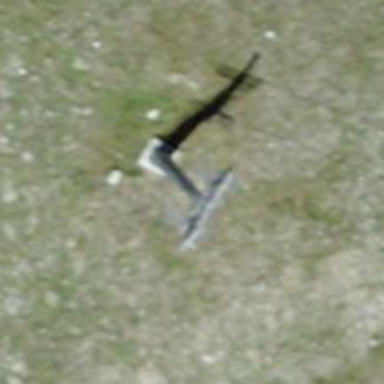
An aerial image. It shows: Pylon used for aerialway.